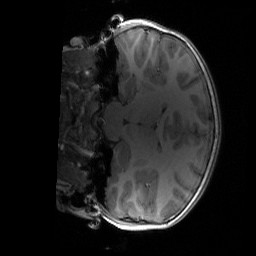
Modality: T1w
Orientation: coronal
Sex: male
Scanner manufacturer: siemens
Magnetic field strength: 3 T
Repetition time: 1.9 s
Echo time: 0.00243 s